Question: I'm importing data that has SQL Server formatted dates in a .tsv ('yyyy-mm-dd hh24:mi:ss.mmm') into an Oracle database using SQL Developer's Import Data wizard.
How can I ignore the '.mmm' characters for importing them into a DATE column? I cannot seem to find an answer to this; I get that DATE columns don't hold milliseconds, but why can't I ignore specific patterns in the TO_DATE call?
Also note that because I'm not generating the TO_DATE calls, I cannot 'SUBSTRING' or otherwise manipulate the .tsv's value during the import.

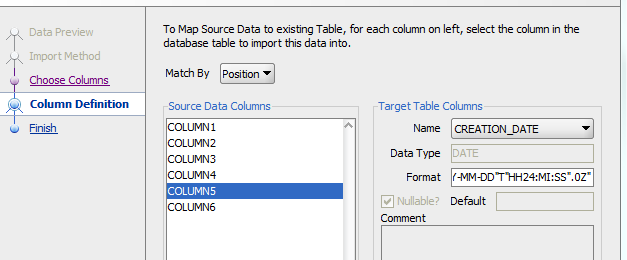
Answer: You can use the pound sign ('#') for this:
'''
SELECT TO_DATE('2015-01-01 01:00:00.999', 'yyyy-mm-dd hh24:mi:ss.###') FROM dual;
--> 01/01/2015 01:00:00
'''
---
I did not find this in the <URL>, so I can't say why, but these also work:
'''
SELECT TO_DATE('01_','hh24#') FROM dual;
SELECT TO_DATE('01:01:01.0xx','hh24:mi:ss.###') FROM dual;
'''
These don't seem to work:
'''
SELECT TO_DATE('010','hh24#') FROM dual;
SELECT TO_DATE('01:01:01.xxx','hh24:mi:ss.###') FROM dual;
'''
---
This seems to be undocumented, but you seem to be able to interchange the punctuations without problems:
'''
SELECT TO_DATE('2015-01;01 11:12/13',
'yyyy.mm,dd_hh-mi ss') FROM dual;
--> 01/01/2015 11:12:13
'''
---
You can use if you know which text to ignore:
'''
SELECT TO_DATE('foo2015bar-01-!#%}01', '"foo"yyyy"bar"-mm-"!#%}"dd') FROM dual;
--> 01/01/2015
'''